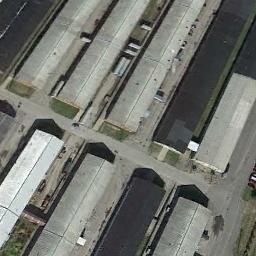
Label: industrial_area